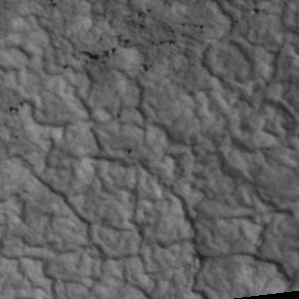
Label: non_frost